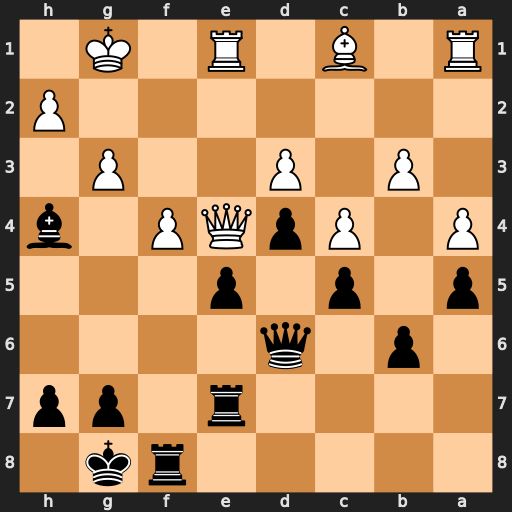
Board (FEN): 5rk1/4r1pp/1p1q4/p1p1p3/P1PpQP1b/1P1P2P1/7P/R1B1R1K1
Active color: b
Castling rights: -
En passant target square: -
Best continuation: exf4 Bxf4 Rxf4